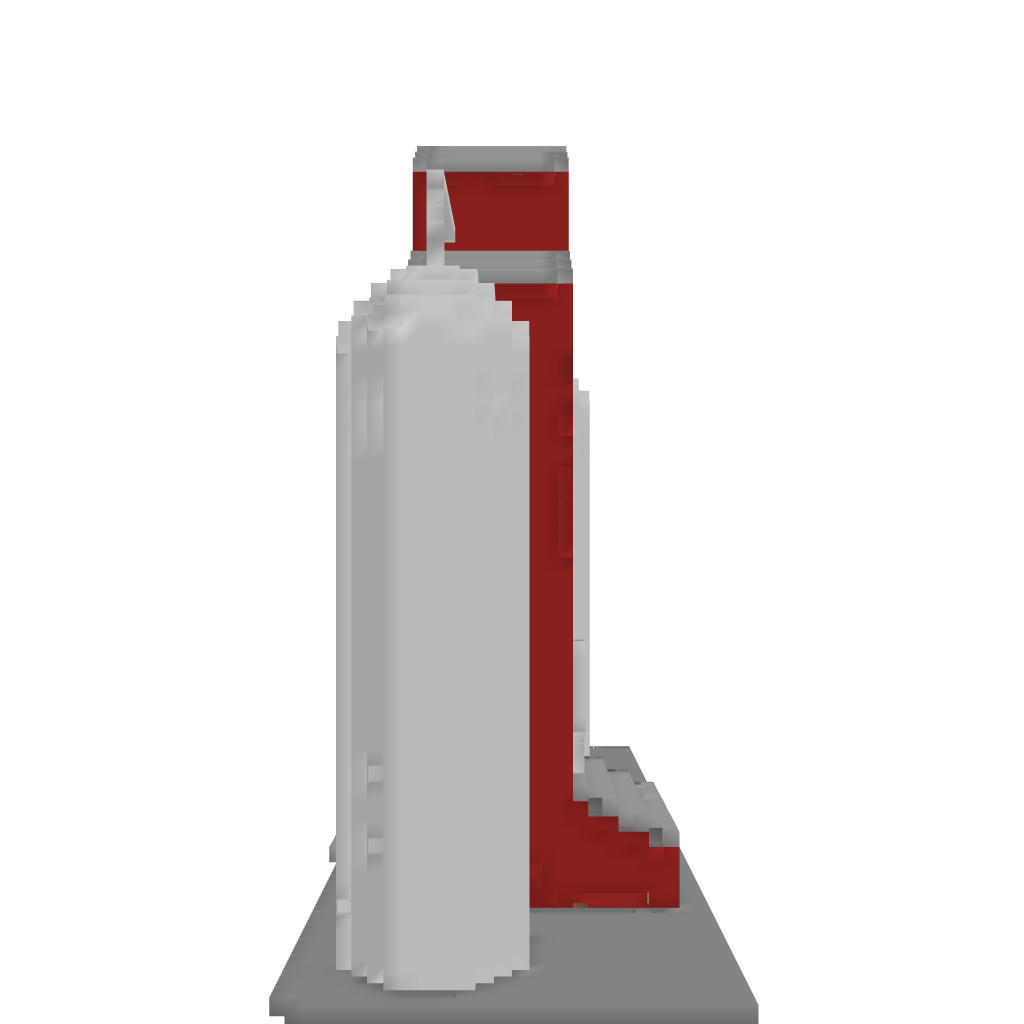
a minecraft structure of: Grain Elevator